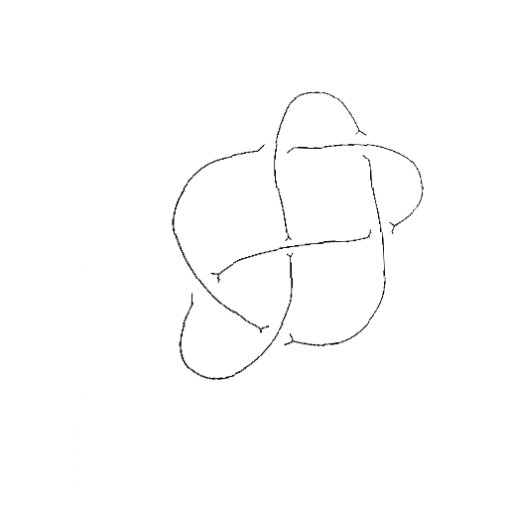
Crossing number: 6